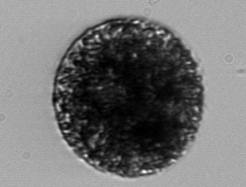
Label: Vicicitus_globosus